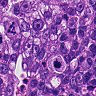
Metastatic tissue present: yes